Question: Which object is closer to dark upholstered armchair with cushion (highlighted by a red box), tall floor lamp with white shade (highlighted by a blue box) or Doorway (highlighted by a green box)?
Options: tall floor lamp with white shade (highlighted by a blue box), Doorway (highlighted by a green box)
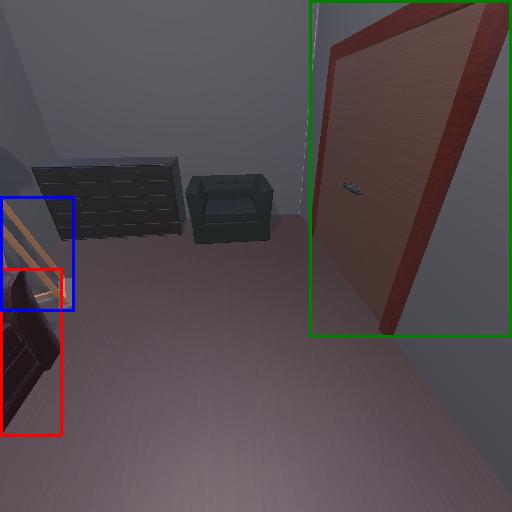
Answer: tall floor lamp with white shade (highlighted by a blue box)